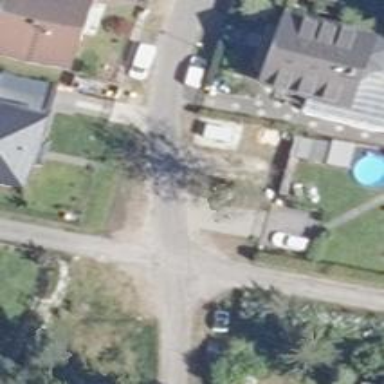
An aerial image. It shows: Smooth asphalt road in residential area.